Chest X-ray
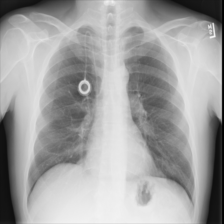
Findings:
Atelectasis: negative
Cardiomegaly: negative
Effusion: negative
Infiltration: negative
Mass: negative
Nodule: negative
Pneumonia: negative
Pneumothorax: negative
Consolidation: negative
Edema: negative
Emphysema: negative
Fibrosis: negative
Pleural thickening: negative
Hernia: negative